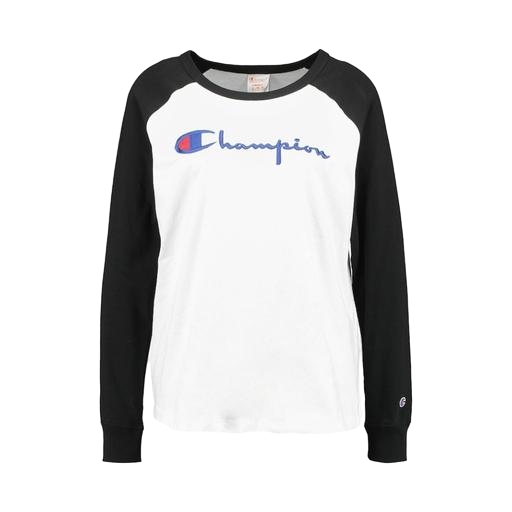
longsleeve t-shirt, multicolor long sleeve raglan t-shirt logo, long sleeve tee, white background